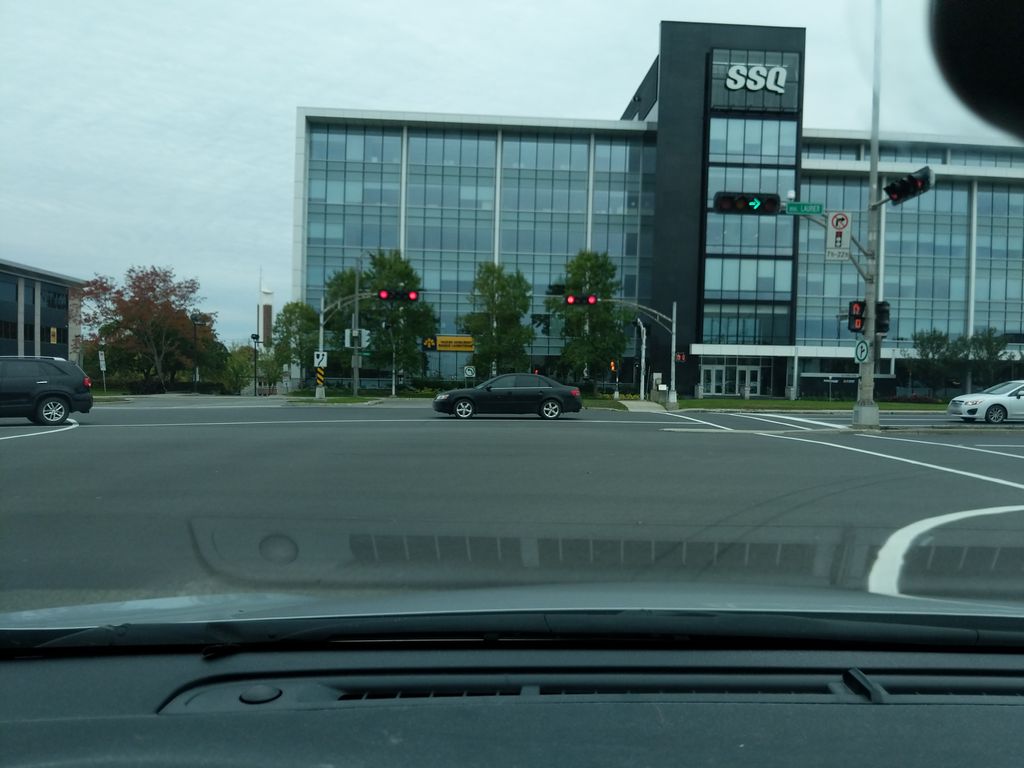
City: quebec_city